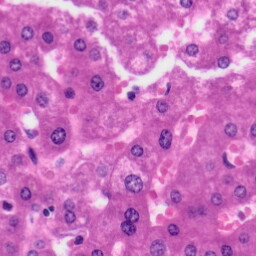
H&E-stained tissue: Liver